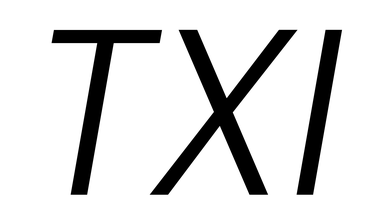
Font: Poppins-LightItalic